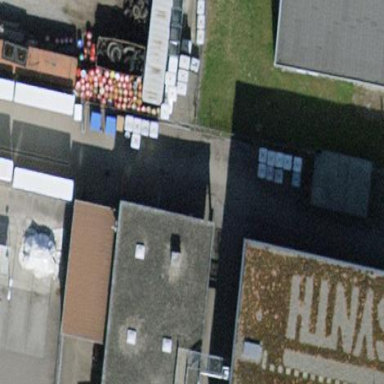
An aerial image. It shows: Industrial building.